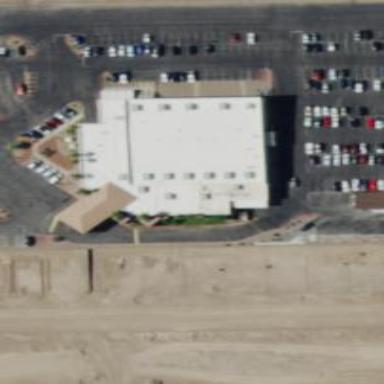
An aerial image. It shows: Building designated as casino.